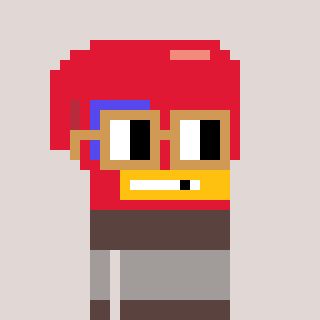
a pixel art character with square brown glasses, a boxing glove-shaped head and a darkbrown-colored body on a warm background